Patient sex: F
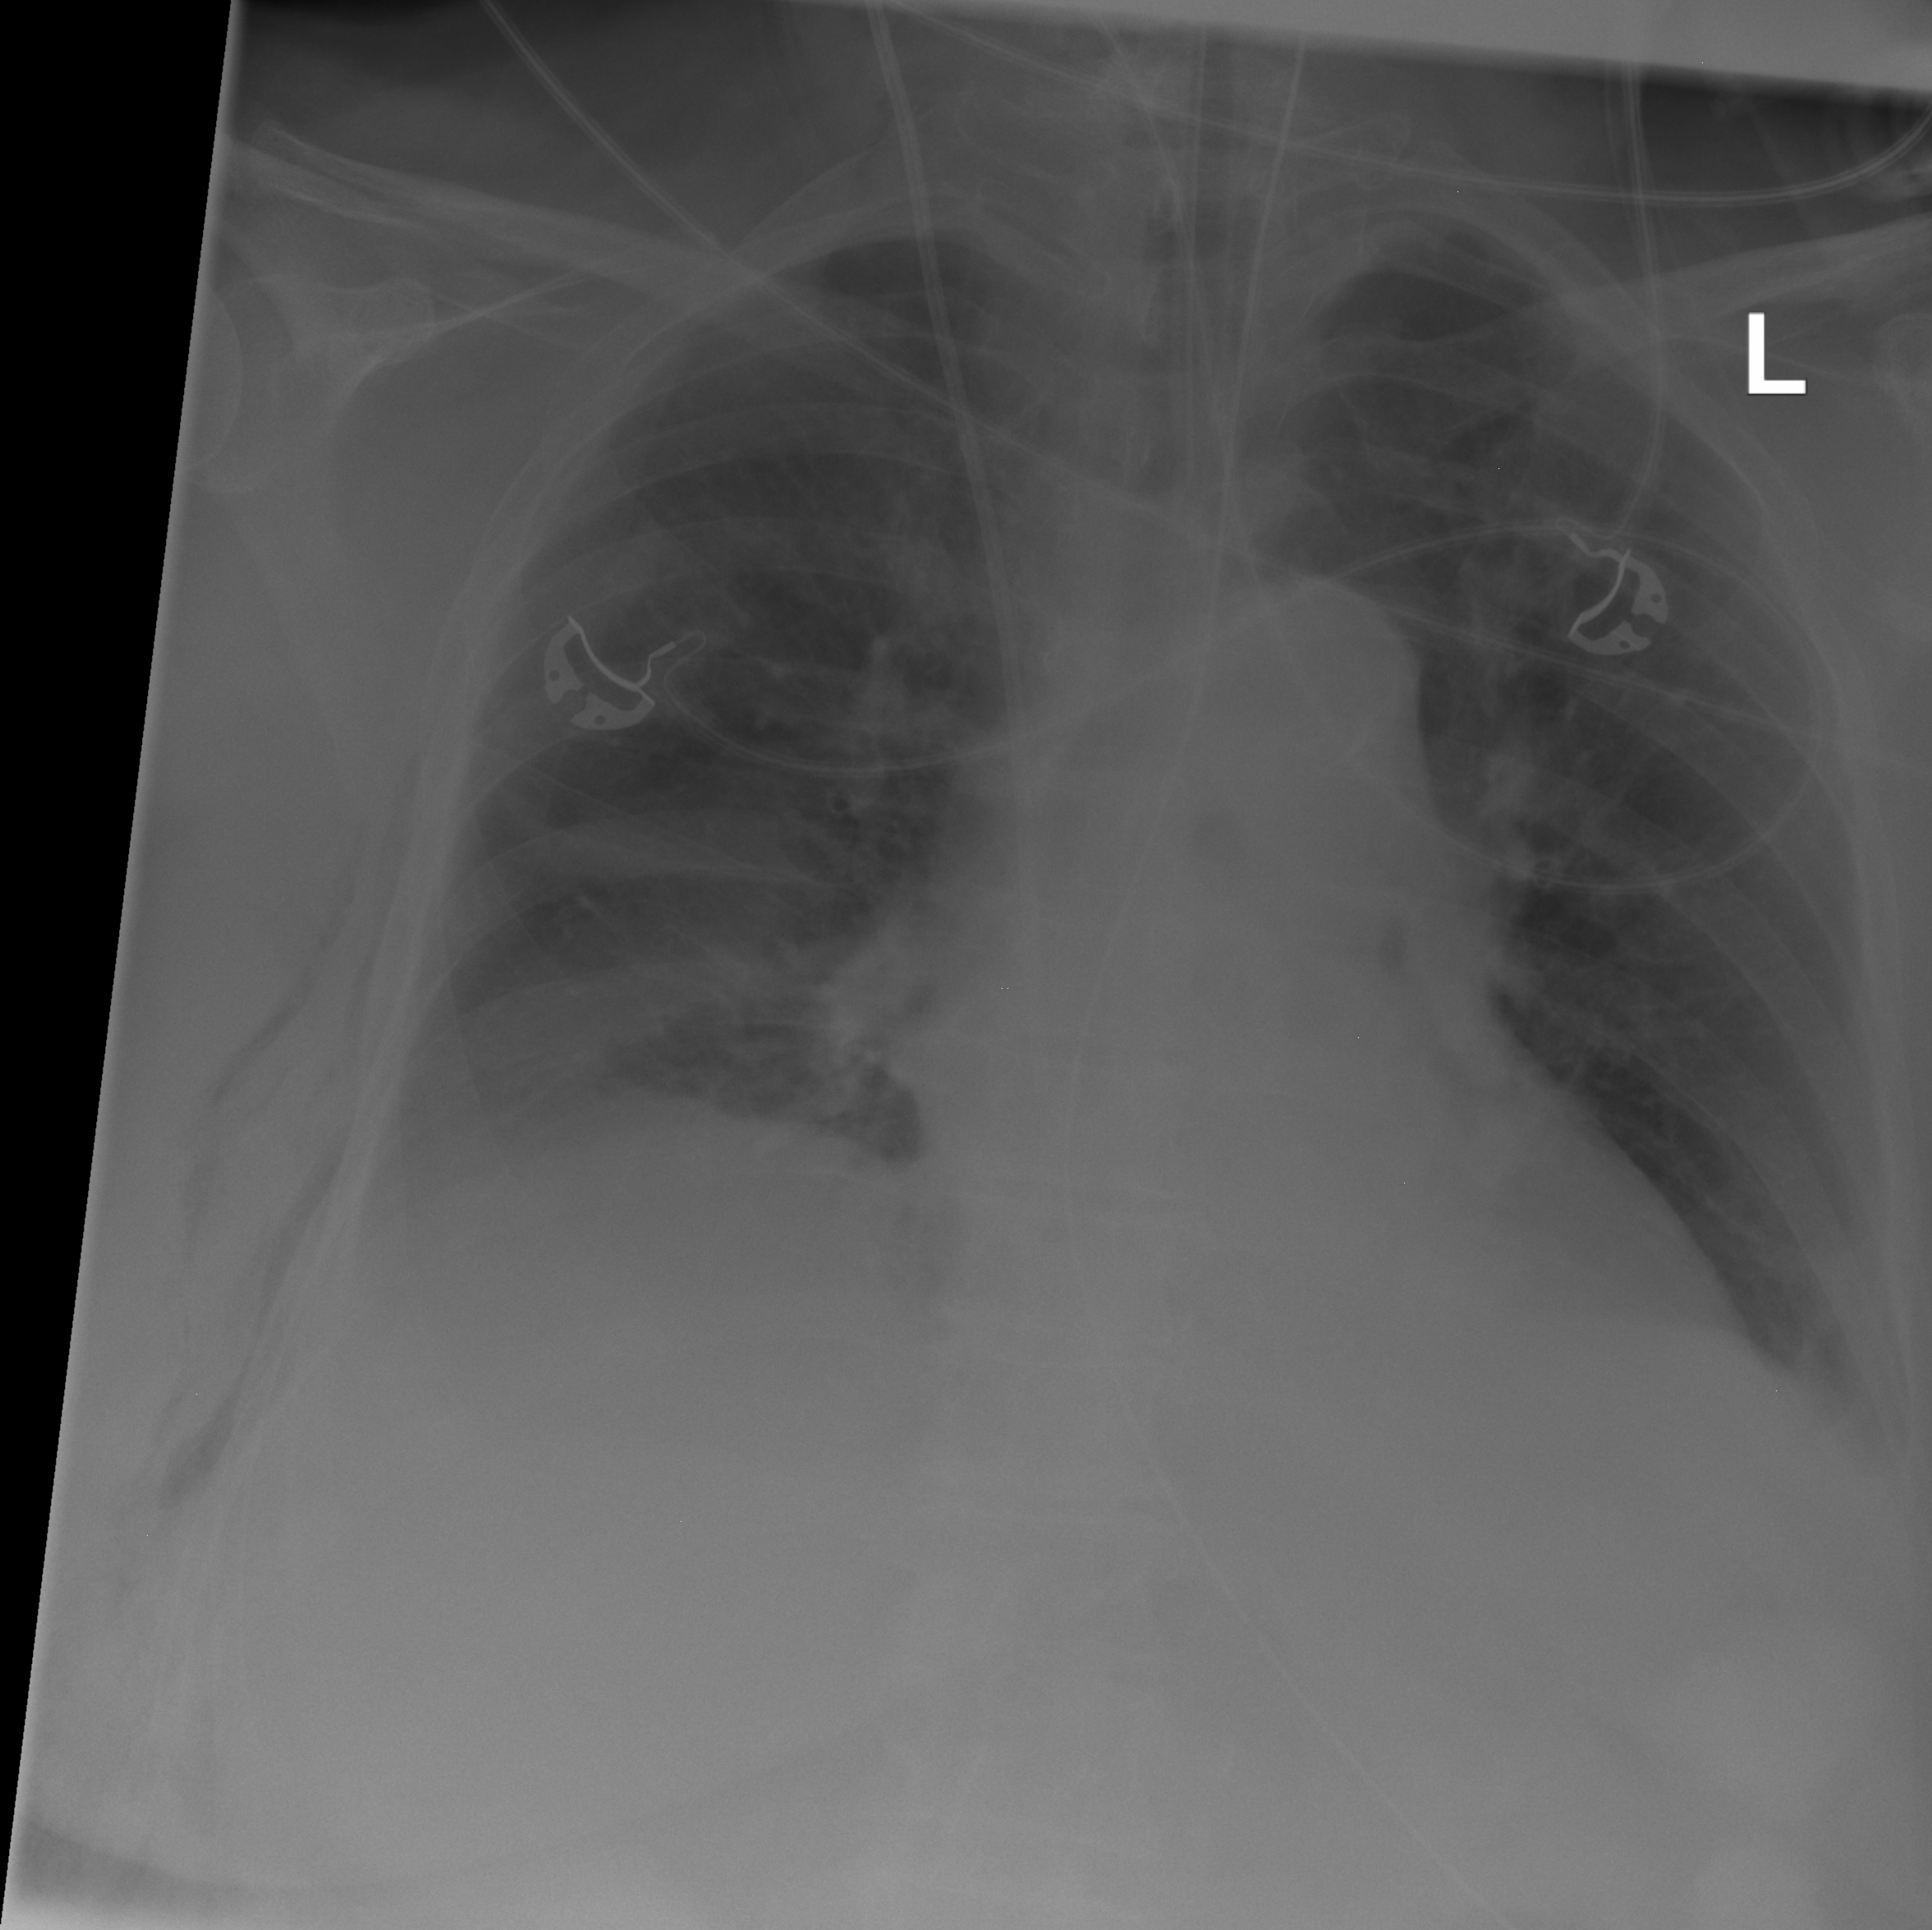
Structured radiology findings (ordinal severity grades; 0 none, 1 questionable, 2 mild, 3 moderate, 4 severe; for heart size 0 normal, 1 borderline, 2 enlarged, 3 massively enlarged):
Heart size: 0
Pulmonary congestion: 0
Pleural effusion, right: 2
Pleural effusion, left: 0
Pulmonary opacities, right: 0
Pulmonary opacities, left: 0
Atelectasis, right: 0
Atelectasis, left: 0